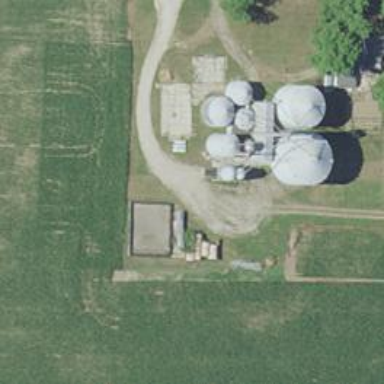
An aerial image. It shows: Silo.